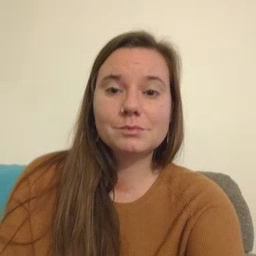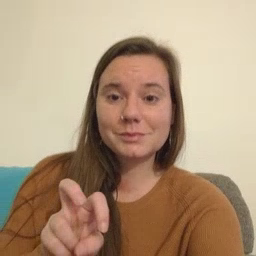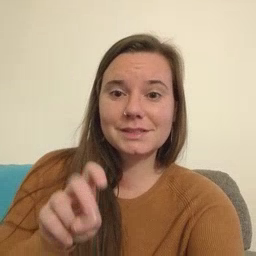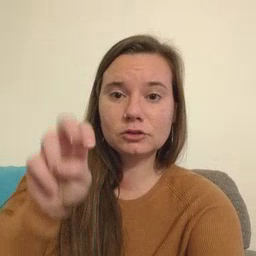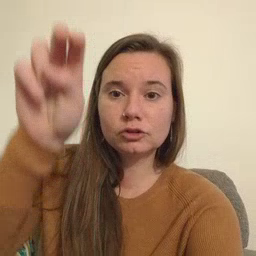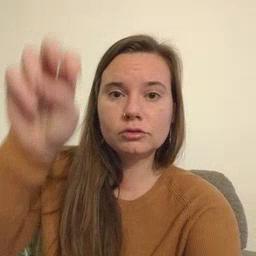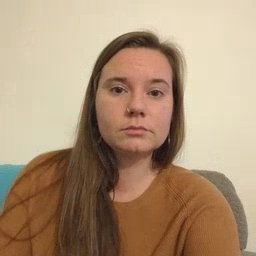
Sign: stairs